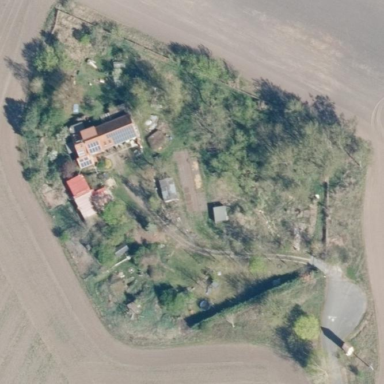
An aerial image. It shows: Farmyard area.